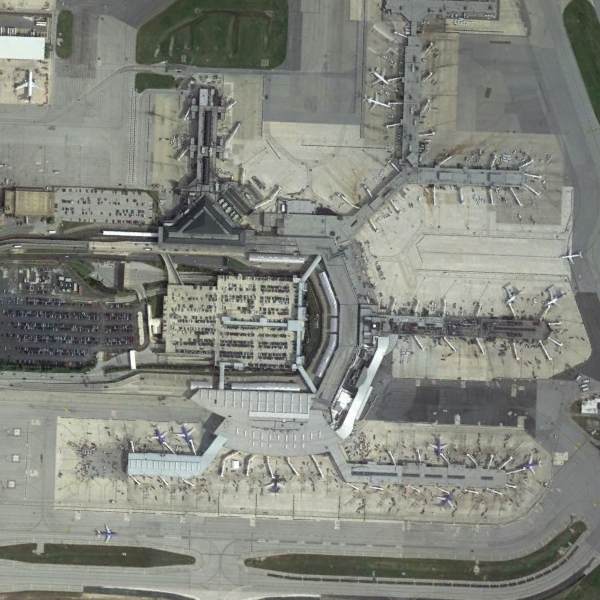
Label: Airport